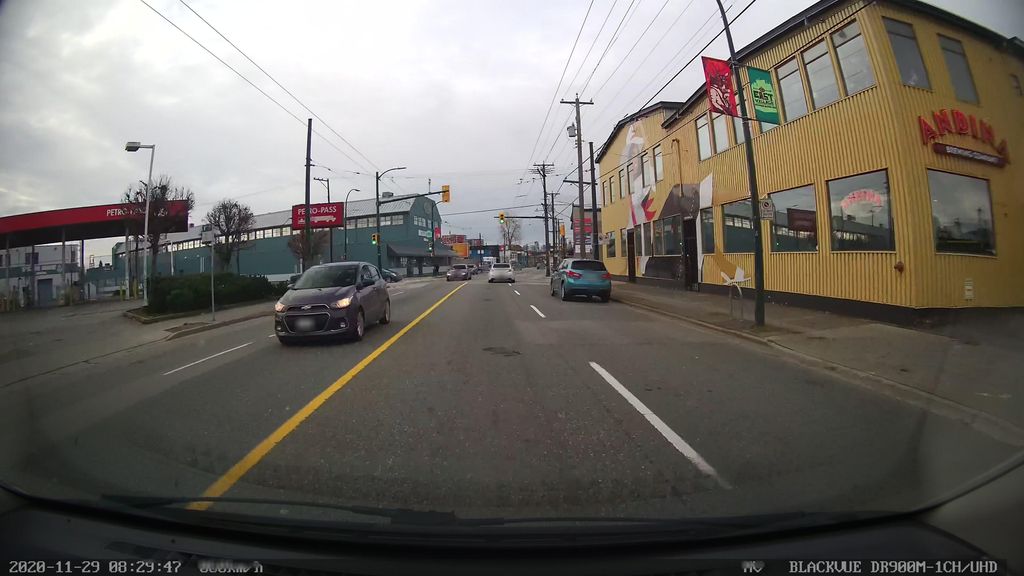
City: vancouver